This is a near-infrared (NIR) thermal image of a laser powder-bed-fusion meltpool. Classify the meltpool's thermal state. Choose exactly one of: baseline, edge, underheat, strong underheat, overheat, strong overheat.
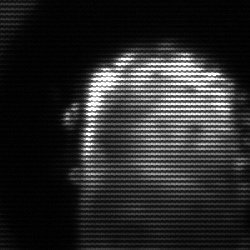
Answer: baseline